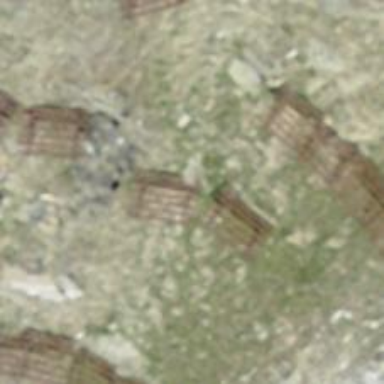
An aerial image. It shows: Snow fence.